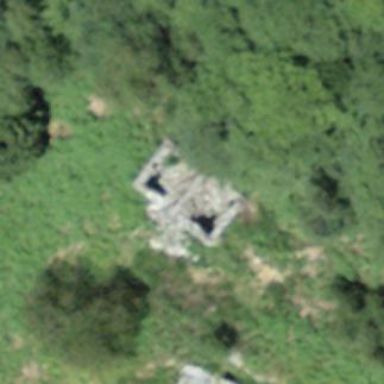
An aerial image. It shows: Historic building now in ruins.